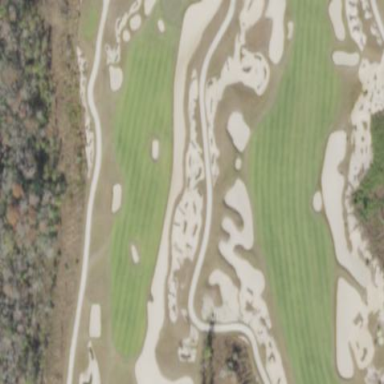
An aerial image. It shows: Rough area in golf course.